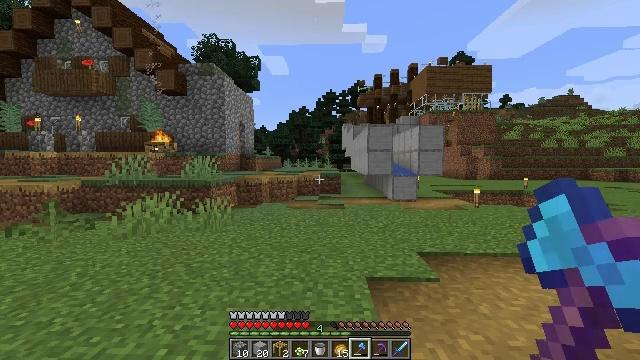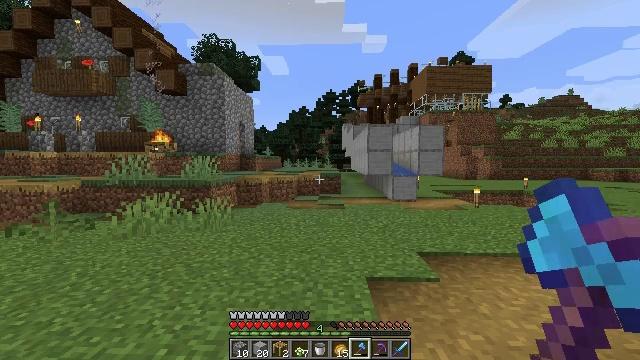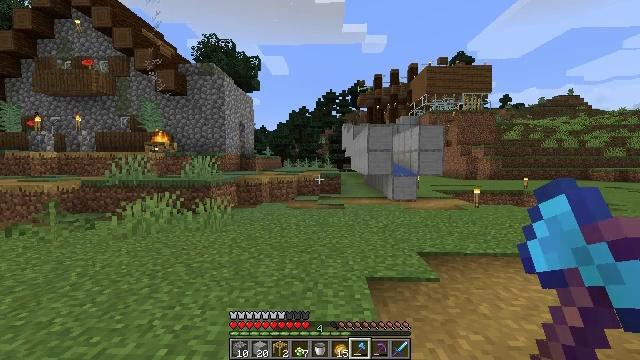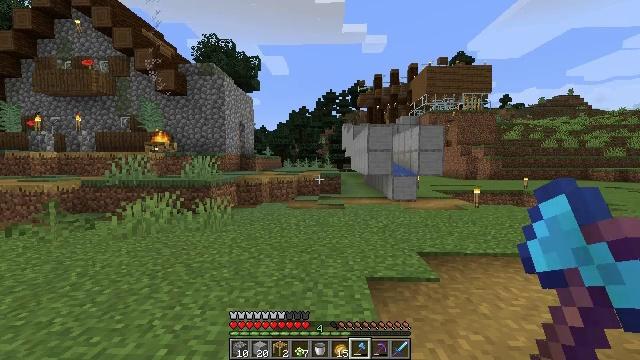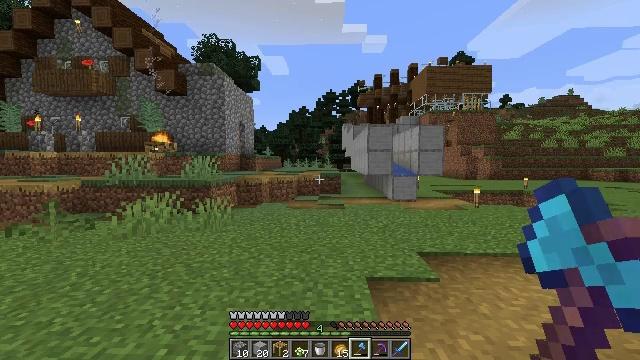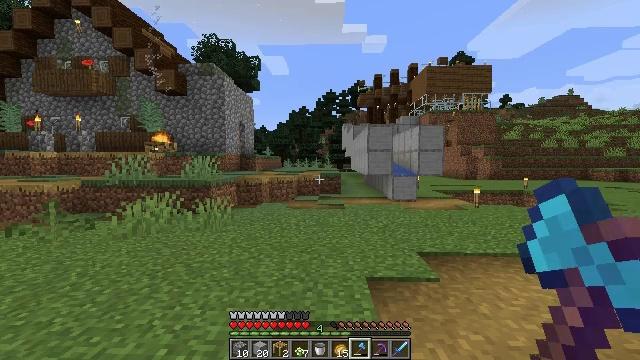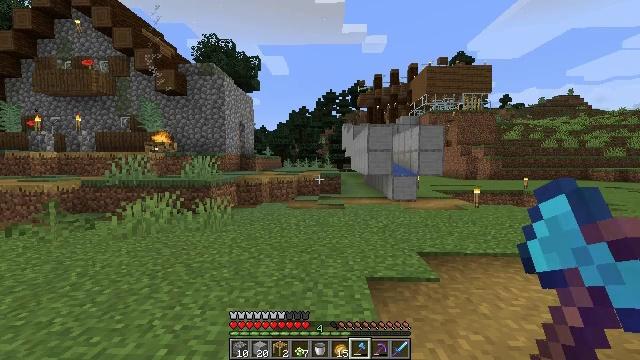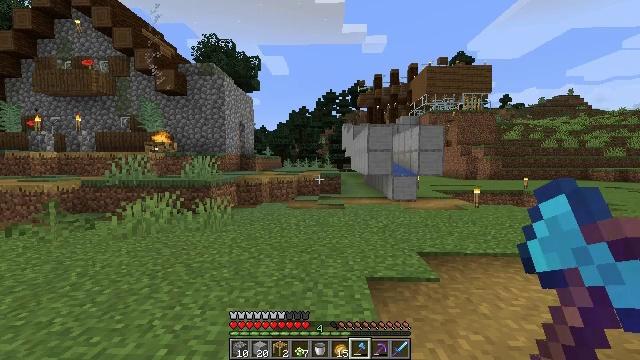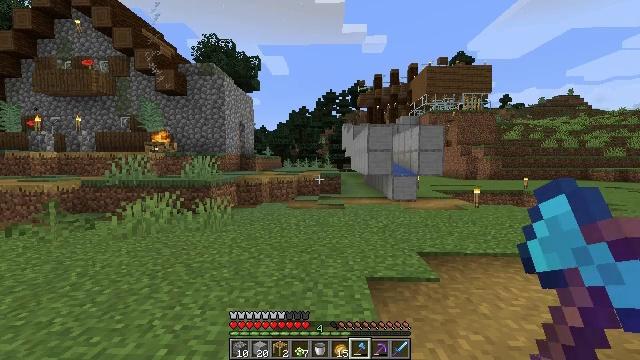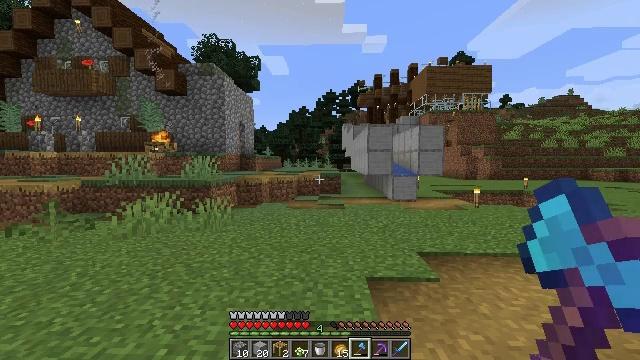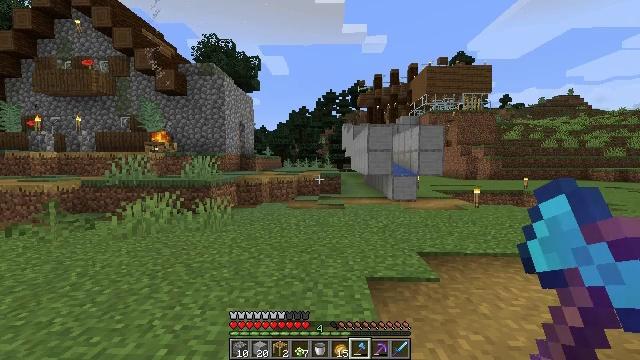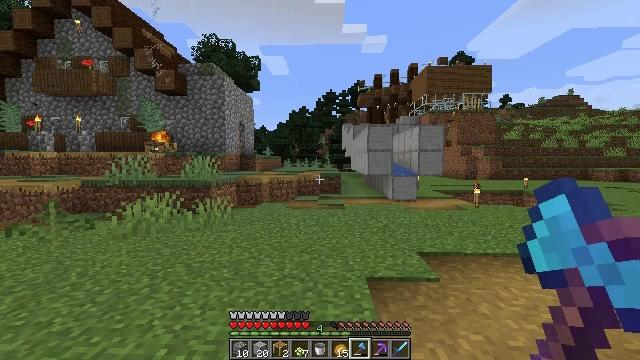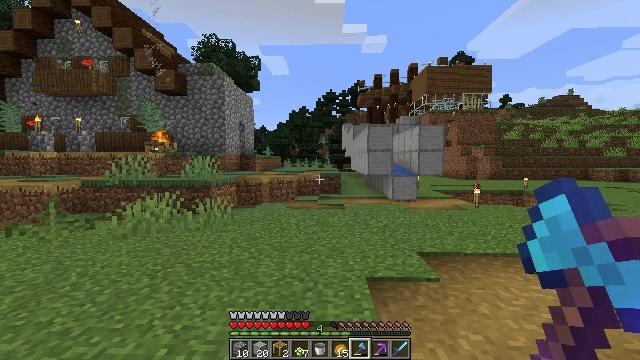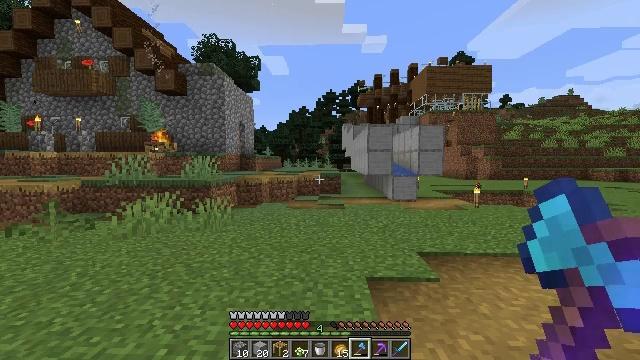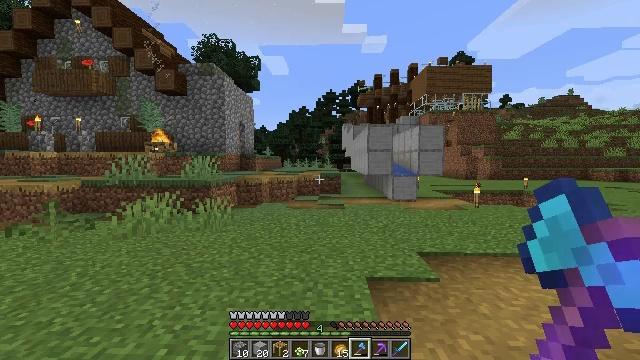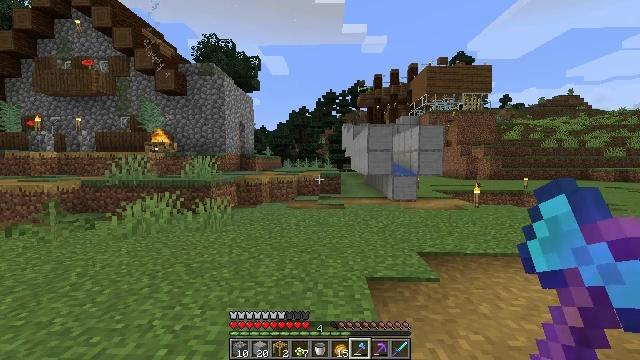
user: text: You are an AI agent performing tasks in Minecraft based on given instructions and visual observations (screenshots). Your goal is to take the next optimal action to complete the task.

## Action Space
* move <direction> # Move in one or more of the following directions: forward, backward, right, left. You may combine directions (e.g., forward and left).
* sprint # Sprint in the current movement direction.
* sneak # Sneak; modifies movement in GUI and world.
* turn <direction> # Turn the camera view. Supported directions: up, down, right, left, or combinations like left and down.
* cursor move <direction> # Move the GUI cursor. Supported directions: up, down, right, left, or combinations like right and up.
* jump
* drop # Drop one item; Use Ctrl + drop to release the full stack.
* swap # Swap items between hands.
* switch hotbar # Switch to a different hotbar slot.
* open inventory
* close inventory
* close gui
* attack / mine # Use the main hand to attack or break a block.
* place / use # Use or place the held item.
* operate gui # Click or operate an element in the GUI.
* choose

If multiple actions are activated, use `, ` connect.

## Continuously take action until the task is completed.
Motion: motion action
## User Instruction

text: Remove the tall grass to clear the area.
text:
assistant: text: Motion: no_op
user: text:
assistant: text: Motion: no_op
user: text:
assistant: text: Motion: no_op
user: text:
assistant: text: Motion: no_op
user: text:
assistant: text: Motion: no_op
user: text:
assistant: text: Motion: no_op
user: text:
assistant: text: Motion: no_op
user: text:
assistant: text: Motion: no_op
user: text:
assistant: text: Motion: no_op
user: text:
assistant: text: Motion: no_op
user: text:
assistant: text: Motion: no_op
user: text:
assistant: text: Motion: no_op
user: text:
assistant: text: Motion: no_op
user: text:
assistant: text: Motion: no_op
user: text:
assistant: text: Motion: no_op
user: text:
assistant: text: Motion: no_op
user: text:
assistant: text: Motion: no_op
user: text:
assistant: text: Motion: no_op
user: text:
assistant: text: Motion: no_op
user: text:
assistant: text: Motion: no_op
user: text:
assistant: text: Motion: no_op
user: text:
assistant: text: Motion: no_op
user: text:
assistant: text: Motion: no_op
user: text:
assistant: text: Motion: no_op
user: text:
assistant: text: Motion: no_op
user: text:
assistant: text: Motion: no_op
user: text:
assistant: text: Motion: no_op
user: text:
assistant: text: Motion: no_op
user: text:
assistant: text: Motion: no_op
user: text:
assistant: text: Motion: no_op